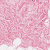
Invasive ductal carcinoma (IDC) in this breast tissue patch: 0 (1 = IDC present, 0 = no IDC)